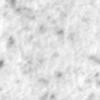
Label: no_change